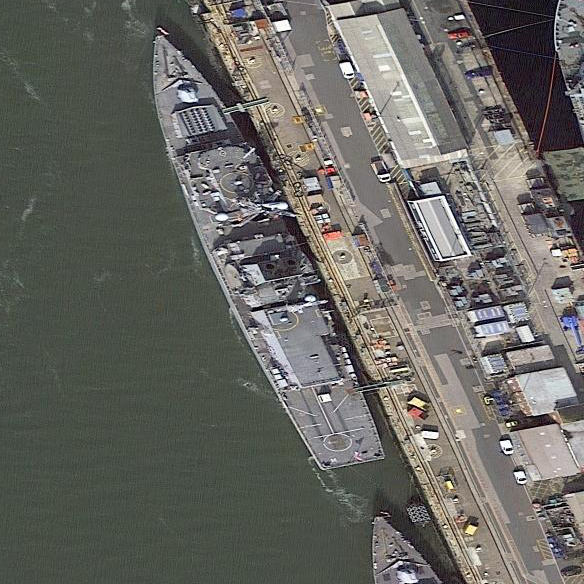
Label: Type_45_destroyer